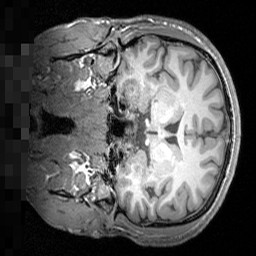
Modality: T1w
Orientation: coronal
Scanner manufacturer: siemens
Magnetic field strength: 3 T
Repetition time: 1.5 s
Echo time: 0.00291 s